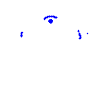
Particle: kaon